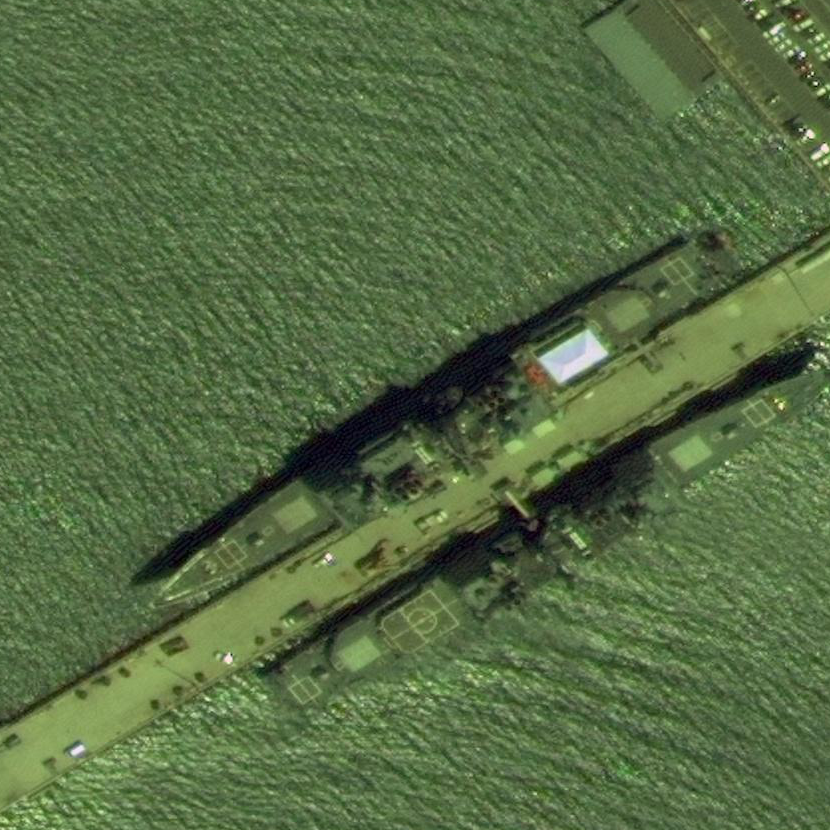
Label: cruiser